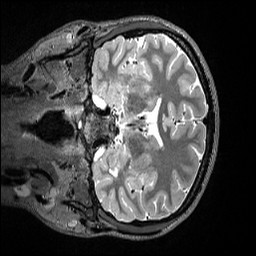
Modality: T2w
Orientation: coronal
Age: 26
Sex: male
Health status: ill
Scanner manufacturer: siemens
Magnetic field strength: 3 T
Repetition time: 3.2 s
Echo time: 0.563 s